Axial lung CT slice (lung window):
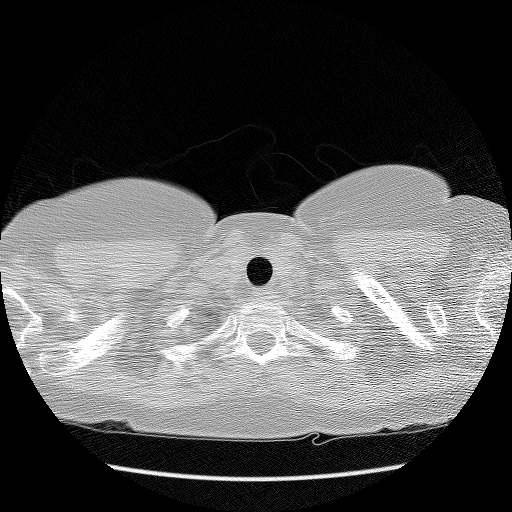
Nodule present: no